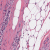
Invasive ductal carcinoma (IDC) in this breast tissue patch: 0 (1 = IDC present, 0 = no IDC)